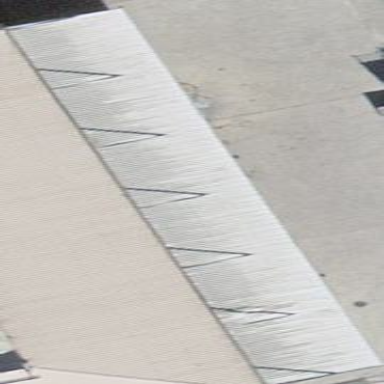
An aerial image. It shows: View of roof of building.